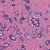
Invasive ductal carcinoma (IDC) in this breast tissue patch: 1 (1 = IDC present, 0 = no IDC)